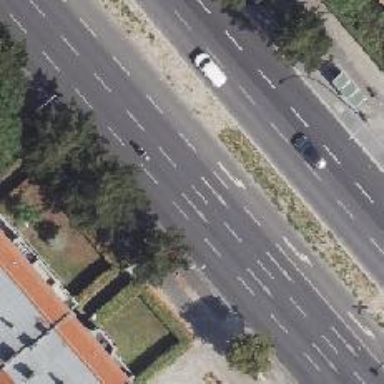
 there is parking available with markings indicating the designated area."